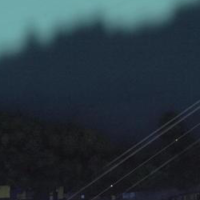
EUNIS habitat code: 14
Species observed at this site:
Oxalis acetosella
Tussilago farfara